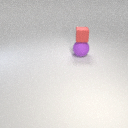
large purple rubber sphere below small red rubber cube